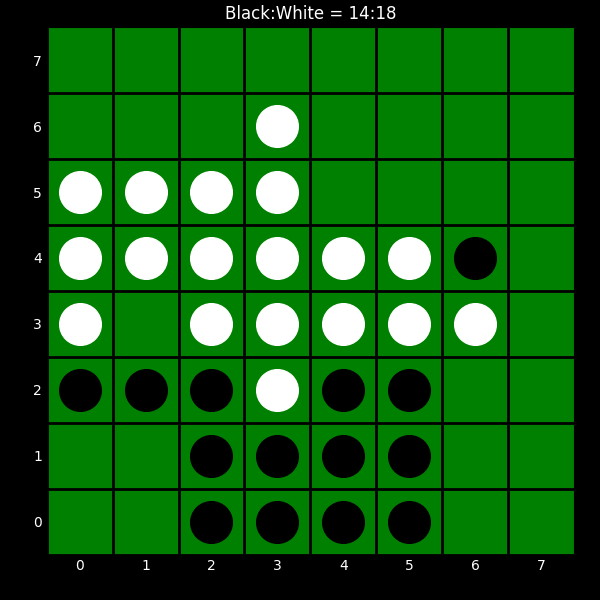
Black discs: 14
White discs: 18